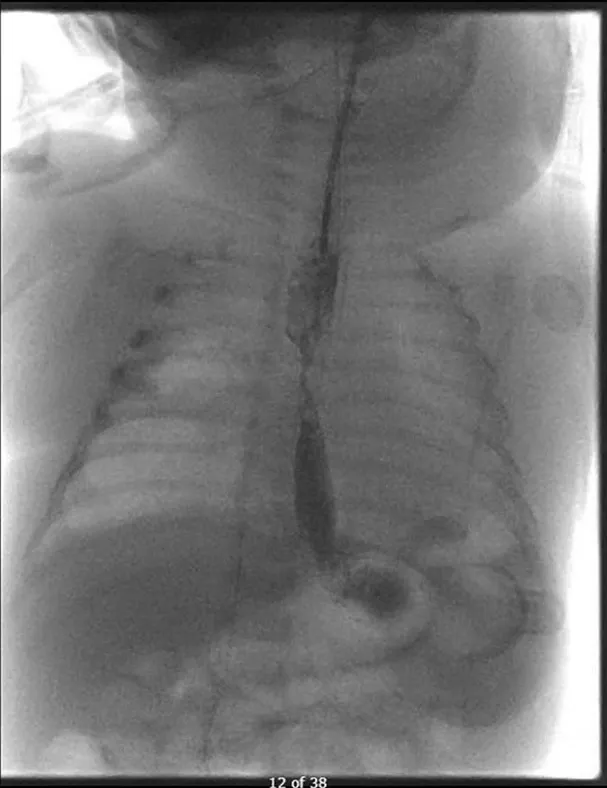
Contrast study after surgical approximation on which the suture fistula was first seen at 8 weeks of age.
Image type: radiology (x_ray)